Chest X-ray. View position: PA
Patient age: 61
Patient sex: M
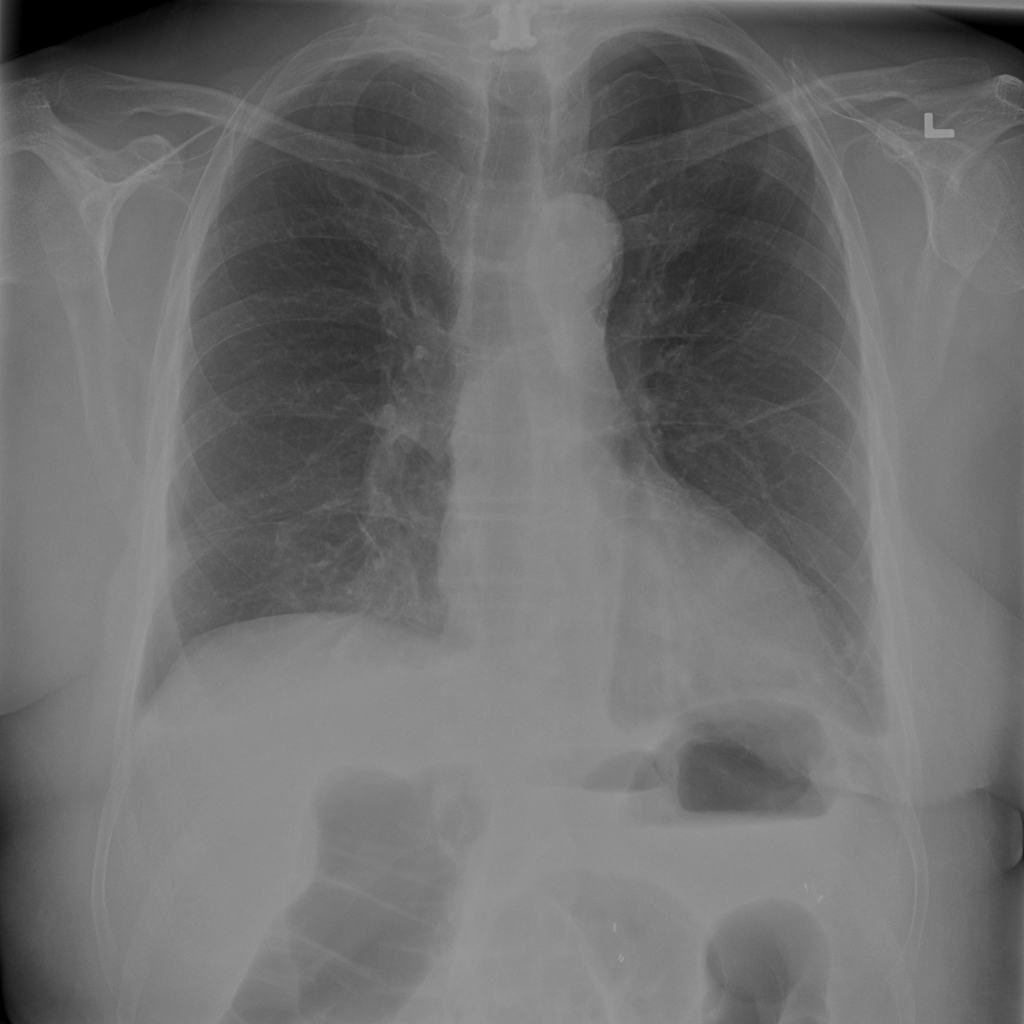
Finding: Pneumothorax